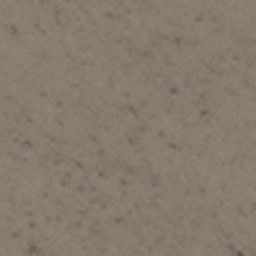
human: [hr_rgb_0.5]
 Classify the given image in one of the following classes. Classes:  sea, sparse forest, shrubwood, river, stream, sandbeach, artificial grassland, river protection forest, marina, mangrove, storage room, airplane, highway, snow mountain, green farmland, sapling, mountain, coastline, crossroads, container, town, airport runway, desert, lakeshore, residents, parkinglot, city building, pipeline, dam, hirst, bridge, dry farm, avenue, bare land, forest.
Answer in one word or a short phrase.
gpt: bare land